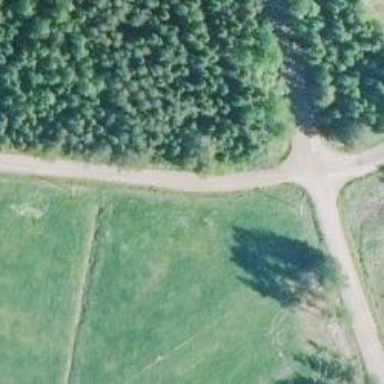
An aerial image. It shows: Unclassified road.